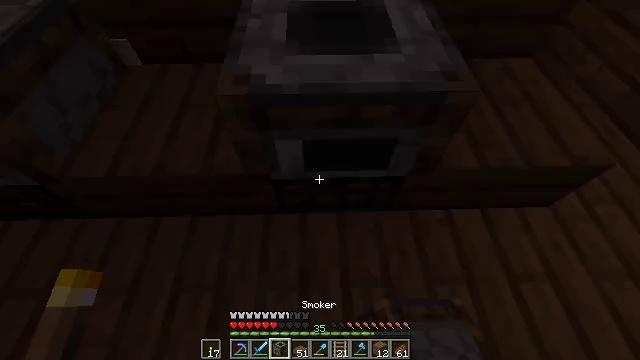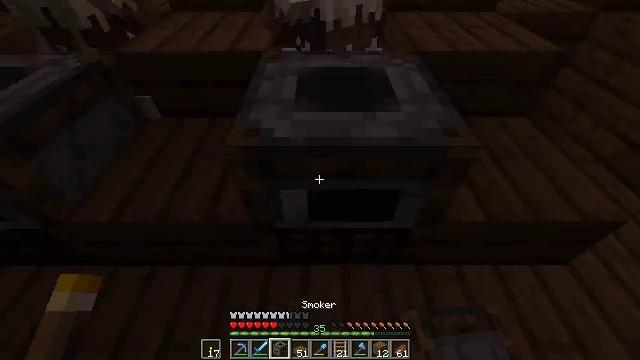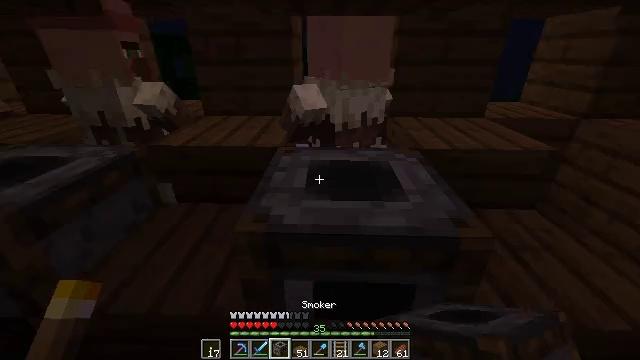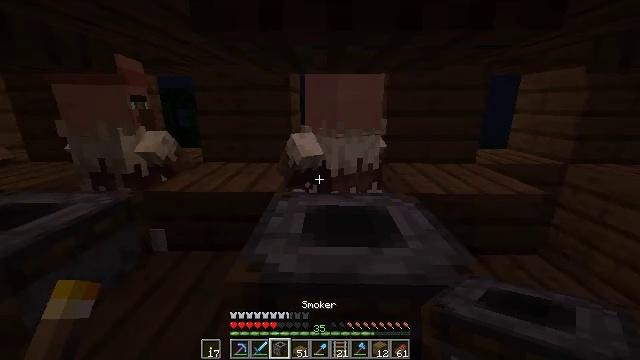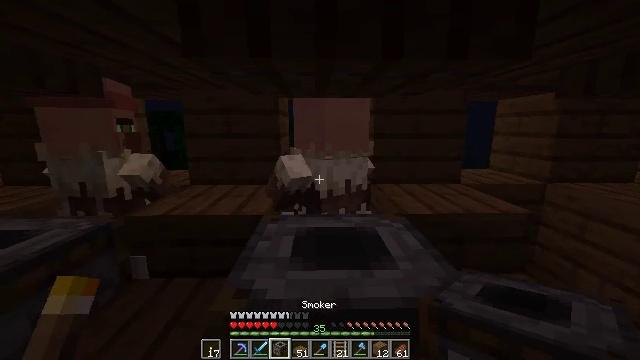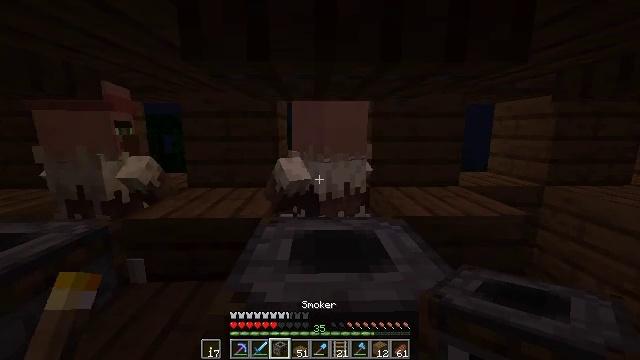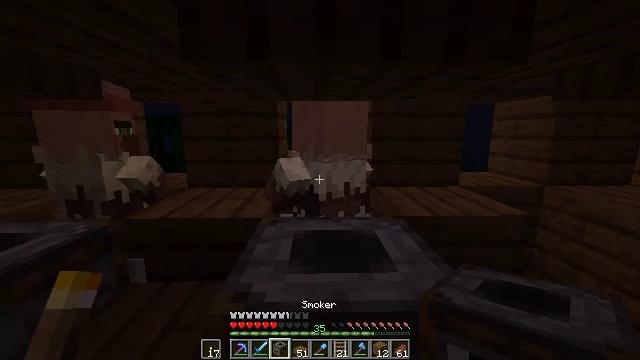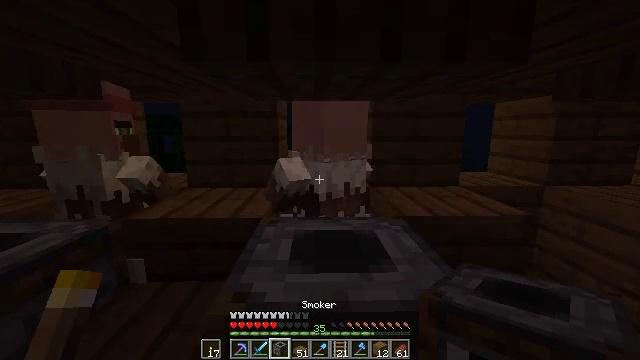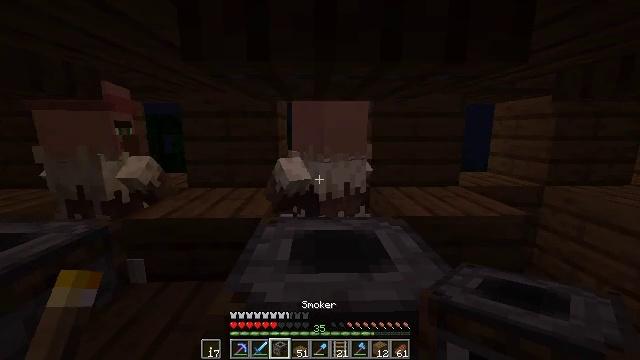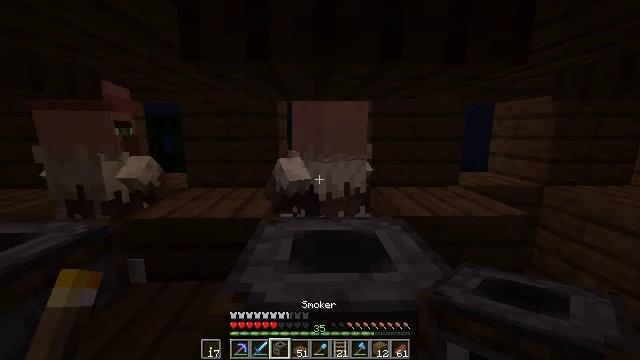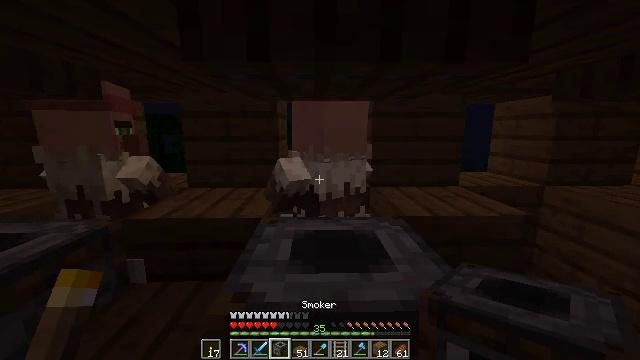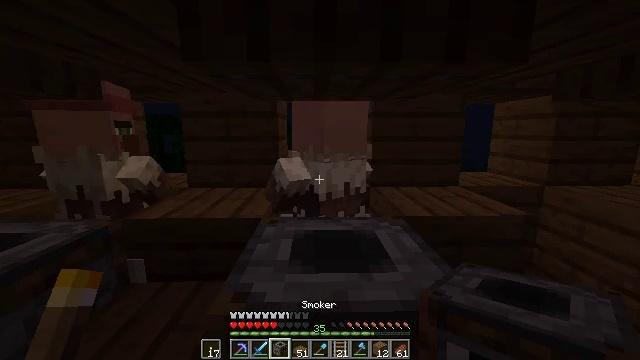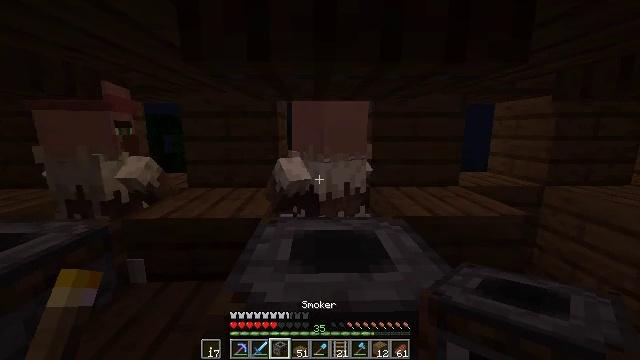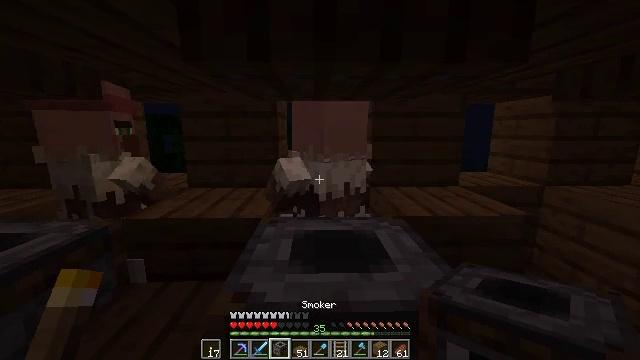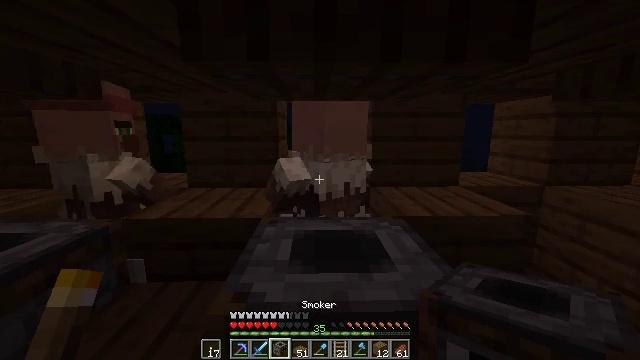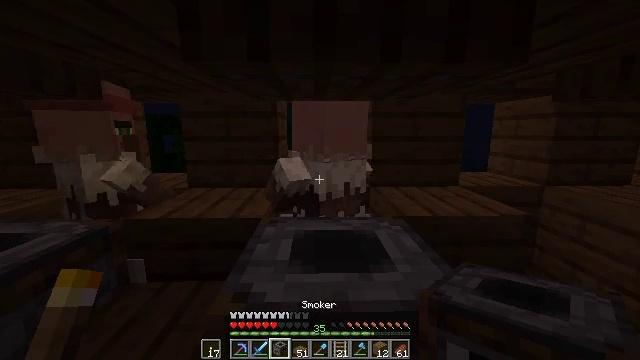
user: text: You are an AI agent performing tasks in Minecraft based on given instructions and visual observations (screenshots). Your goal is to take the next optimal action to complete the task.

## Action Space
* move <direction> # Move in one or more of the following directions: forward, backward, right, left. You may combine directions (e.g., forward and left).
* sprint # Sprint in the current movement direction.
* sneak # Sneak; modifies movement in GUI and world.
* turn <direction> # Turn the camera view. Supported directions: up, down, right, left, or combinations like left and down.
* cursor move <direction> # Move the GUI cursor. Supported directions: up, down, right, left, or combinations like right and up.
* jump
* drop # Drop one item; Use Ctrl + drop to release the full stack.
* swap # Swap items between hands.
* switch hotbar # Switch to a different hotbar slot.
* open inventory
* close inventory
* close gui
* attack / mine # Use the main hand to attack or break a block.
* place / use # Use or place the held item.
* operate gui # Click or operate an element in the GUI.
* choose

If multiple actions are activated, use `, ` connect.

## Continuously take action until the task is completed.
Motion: motion action
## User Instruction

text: Destroy the smoker to move it.
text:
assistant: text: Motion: turn left and up
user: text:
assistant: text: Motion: turn left and up
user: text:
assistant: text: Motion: turn up
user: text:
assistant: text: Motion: turn right and up
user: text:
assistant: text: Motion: no_op
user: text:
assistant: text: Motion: no_op
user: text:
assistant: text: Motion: no_op
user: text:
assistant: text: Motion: no_op
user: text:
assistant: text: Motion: no_op
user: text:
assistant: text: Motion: no_op
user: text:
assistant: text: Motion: no_op
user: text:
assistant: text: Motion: no_op
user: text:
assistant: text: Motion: no_op
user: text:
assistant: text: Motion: no_op
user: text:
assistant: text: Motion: no_op
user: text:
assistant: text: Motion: no_op
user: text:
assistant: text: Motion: no_op
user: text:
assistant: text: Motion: no_op
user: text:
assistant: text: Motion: no_op
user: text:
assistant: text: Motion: no_op
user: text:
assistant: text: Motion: no_op
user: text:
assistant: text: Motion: no_op
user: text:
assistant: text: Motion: no_op
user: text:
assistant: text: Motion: no_op
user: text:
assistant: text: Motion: no_op
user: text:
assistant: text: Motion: no_op
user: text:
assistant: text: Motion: no_op
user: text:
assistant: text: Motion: no_op
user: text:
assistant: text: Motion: no_op
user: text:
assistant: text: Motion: no_op